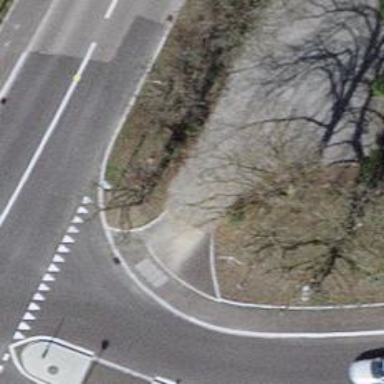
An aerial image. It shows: Service road with surface made of paving stones.